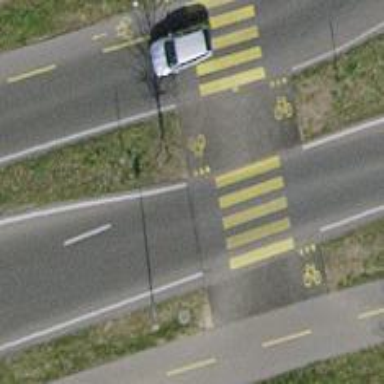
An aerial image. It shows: Asphalt cycleway with crossing. The cycleway and footway surfaces are both asphalt.